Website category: book
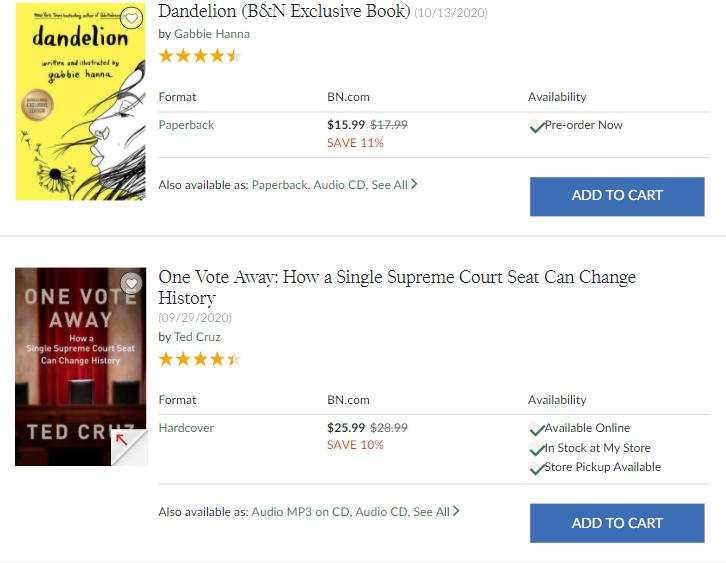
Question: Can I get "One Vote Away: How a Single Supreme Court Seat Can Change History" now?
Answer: yes

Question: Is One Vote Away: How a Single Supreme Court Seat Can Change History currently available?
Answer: yes

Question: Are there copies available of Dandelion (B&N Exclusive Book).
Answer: no

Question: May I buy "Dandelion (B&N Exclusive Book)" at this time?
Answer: no

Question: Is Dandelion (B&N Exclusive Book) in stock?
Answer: no

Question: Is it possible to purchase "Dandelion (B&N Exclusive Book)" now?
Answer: no

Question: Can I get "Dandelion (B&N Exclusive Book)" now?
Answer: no

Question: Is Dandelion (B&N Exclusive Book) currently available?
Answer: no

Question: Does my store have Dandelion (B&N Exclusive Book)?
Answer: no

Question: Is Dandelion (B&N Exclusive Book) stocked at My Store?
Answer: no

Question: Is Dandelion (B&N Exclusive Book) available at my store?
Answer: no

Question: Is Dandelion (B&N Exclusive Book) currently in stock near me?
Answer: no

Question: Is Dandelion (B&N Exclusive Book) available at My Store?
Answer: no

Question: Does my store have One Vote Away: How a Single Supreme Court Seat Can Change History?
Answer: yes

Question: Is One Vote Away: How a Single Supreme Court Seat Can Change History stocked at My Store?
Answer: yes

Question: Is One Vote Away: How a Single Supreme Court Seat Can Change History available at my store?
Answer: yes

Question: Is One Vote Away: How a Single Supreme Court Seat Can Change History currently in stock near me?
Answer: yes

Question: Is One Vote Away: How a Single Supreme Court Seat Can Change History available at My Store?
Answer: yes

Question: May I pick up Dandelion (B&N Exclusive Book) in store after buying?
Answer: no

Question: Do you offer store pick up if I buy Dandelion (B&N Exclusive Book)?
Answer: no

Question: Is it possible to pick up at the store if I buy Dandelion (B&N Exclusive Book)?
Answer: no

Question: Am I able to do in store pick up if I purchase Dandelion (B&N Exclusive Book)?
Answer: no

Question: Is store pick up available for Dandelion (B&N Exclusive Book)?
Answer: no

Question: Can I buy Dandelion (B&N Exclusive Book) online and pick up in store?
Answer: no

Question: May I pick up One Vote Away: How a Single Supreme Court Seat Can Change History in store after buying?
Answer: yes

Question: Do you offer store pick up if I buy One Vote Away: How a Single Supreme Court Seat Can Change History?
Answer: yes

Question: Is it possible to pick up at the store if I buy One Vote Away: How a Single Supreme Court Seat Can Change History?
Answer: yes

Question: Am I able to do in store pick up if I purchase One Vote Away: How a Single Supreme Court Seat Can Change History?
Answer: yes

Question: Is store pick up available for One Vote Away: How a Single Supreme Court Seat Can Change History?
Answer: yes

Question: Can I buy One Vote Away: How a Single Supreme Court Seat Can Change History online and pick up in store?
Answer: yes